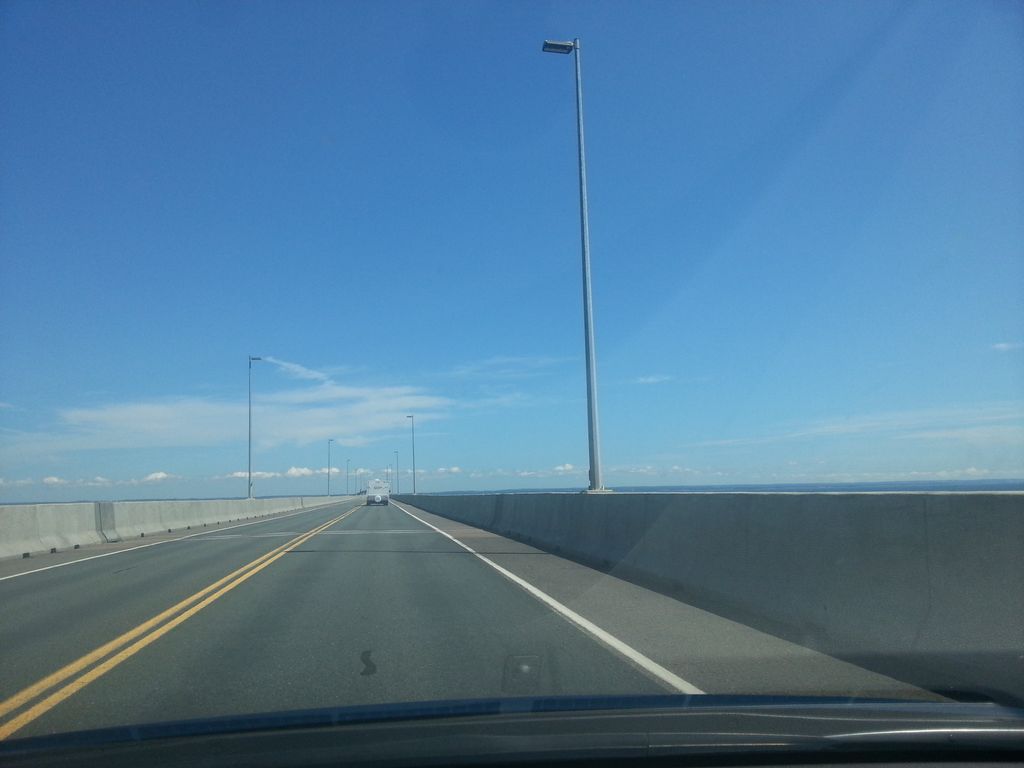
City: charlottetown